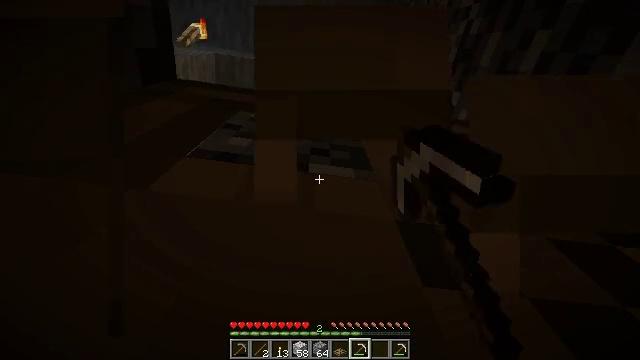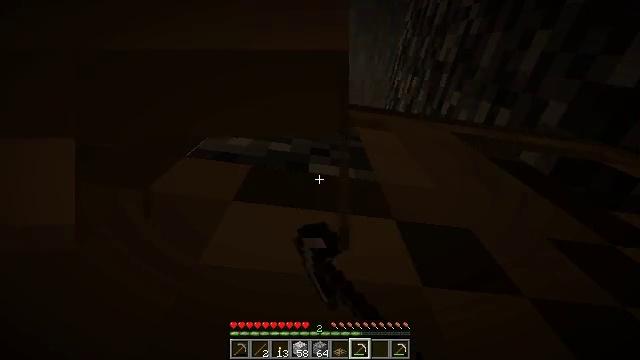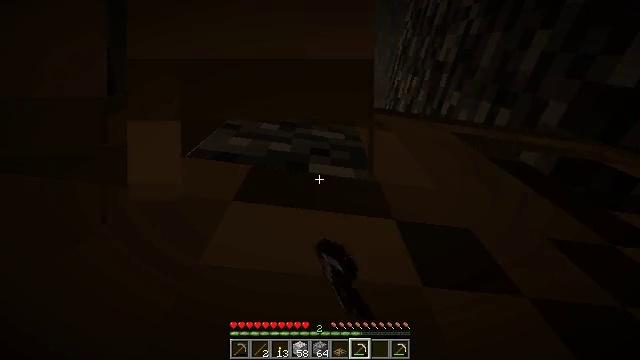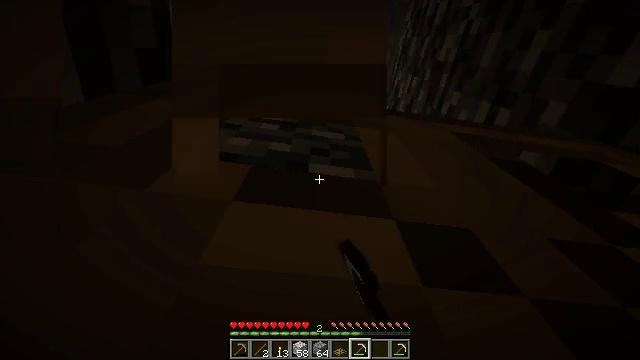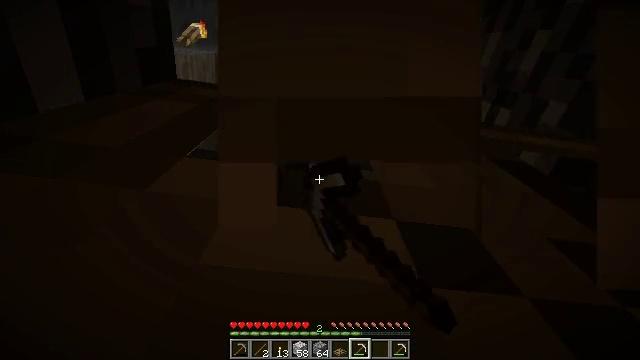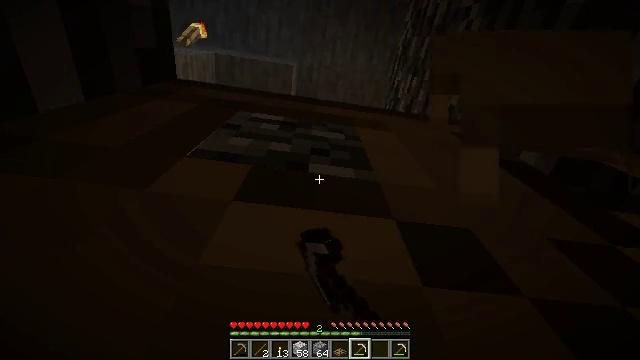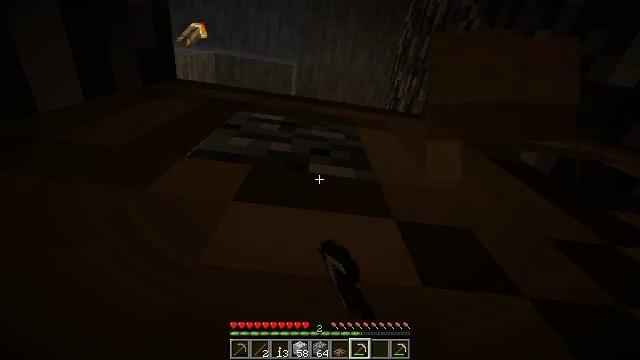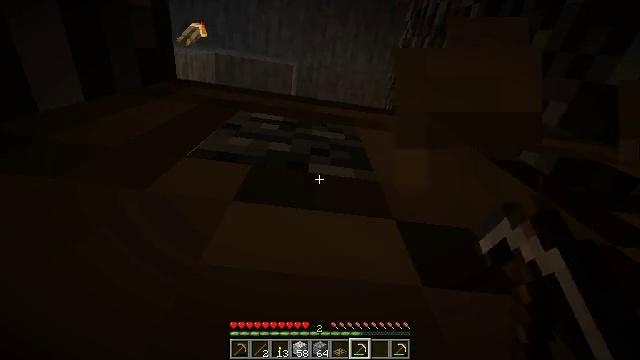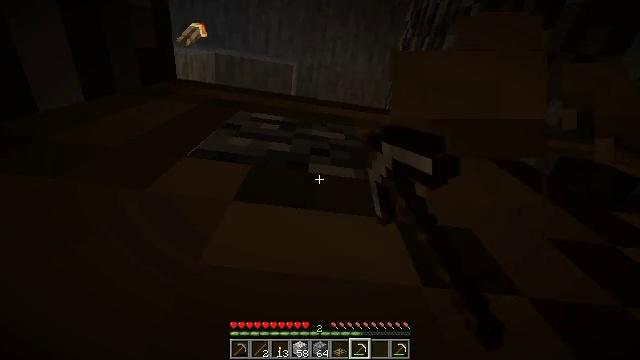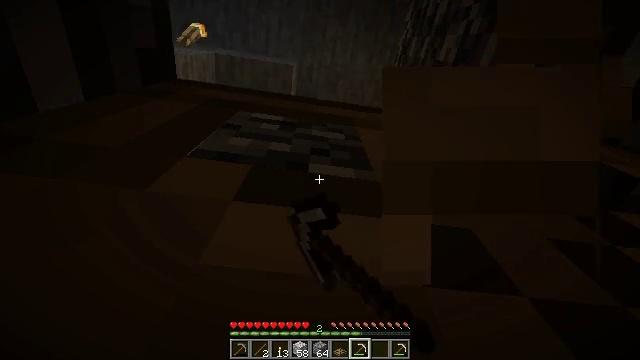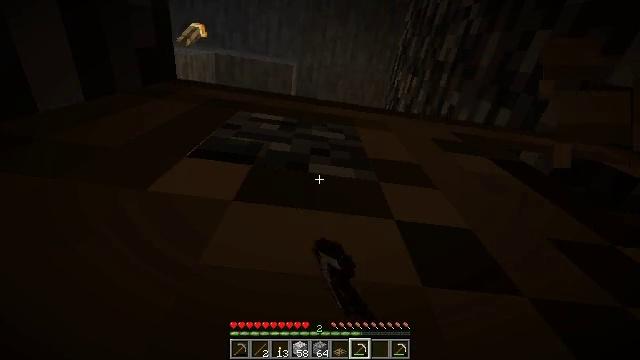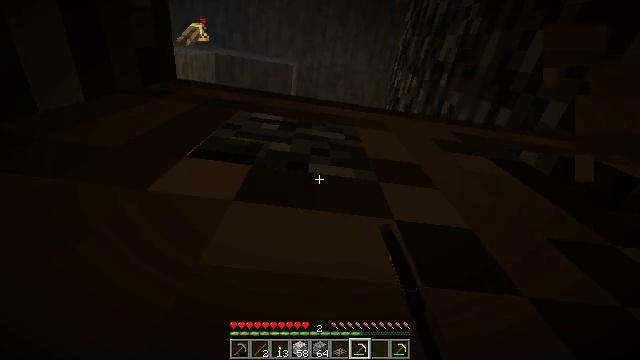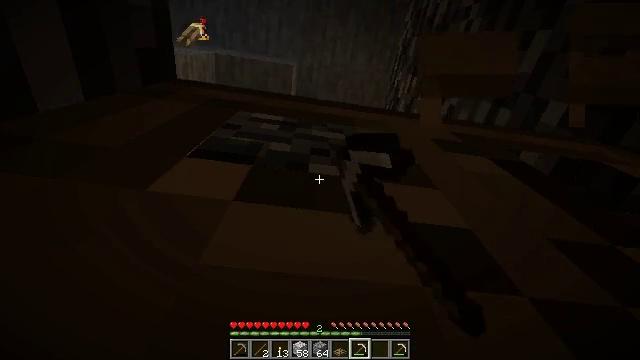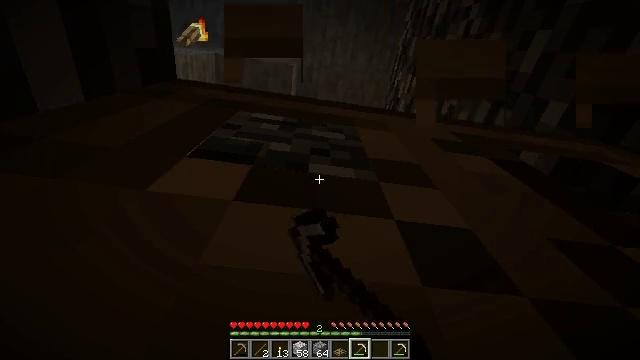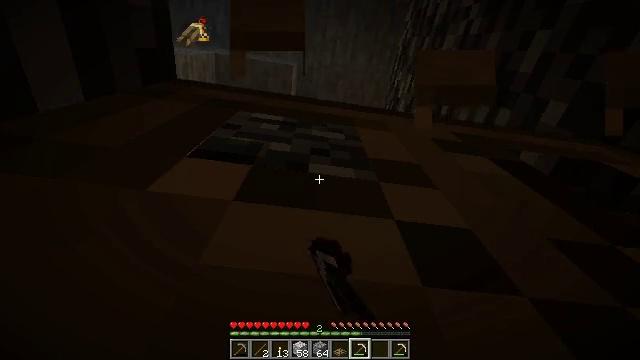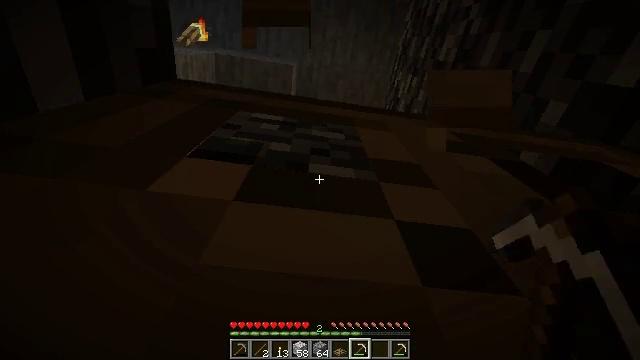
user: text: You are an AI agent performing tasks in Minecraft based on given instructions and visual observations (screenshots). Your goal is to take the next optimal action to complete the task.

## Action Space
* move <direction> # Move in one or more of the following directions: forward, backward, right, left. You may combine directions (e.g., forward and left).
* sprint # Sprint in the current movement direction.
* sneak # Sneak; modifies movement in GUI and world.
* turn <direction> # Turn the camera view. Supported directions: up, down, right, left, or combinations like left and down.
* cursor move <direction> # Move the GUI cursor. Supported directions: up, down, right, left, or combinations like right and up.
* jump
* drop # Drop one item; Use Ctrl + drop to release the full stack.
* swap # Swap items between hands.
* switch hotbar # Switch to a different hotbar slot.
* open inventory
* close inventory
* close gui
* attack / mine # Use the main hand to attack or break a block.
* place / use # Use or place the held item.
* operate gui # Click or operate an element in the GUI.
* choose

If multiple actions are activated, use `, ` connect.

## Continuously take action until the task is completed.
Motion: motion action
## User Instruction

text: Mine the oak trapdoor.
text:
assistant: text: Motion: attack / mine
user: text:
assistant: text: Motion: attack / mine
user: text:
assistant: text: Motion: attack / mine
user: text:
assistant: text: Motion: attack / mine
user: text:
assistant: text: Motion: attack / mine
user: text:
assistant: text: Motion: attack / mine
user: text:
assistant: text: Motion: attack / mine
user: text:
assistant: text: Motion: attack / mine
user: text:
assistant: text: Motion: attack / mine
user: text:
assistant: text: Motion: attack / mine
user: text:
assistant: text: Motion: attack / mine
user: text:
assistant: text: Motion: attack / mine
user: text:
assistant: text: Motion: attack / mine
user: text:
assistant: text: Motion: attack / mine
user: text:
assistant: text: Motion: attack / mine
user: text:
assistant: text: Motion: attack / mine
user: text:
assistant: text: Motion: attack / mine
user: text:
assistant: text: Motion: attack / mine
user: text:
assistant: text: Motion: attack / mine
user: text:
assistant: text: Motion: attack / mine
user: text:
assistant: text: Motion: attack / mine
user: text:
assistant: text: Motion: attack / mine
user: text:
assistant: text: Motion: attack / mine
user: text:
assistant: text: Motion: attack / mine
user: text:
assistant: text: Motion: attack / mine
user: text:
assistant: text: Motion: attack / mine
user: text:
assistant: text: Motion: attack / mine
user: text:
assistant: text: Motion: attack / mine
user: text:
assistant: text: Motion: attack / mine
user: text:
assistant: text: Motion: attack / mine